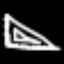
Label: squiggle